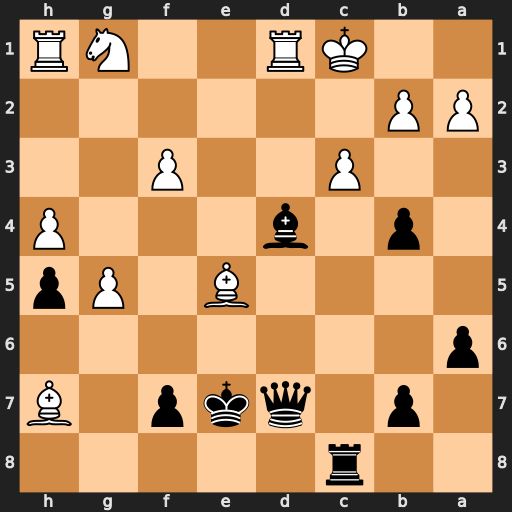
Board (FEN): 2r5/1p1qkp1B/p7/4B1Pp/1p1b3P/2P2P2/PP6/2KR2NR
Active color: b
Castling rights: -
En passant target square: -
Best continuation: Be3+ Kc2 Qa4+ b3 Qxa2+